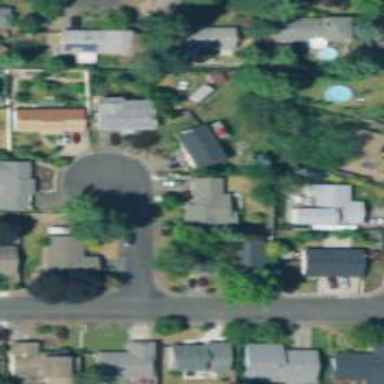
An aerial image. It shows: Residential road with sidewalk on the left.